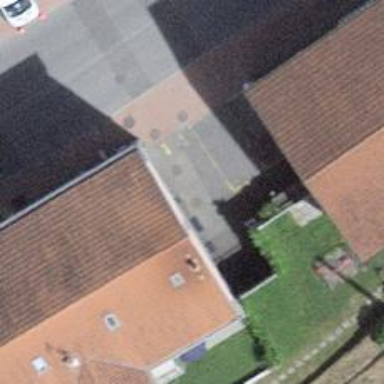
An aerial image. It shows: Post box is visible.